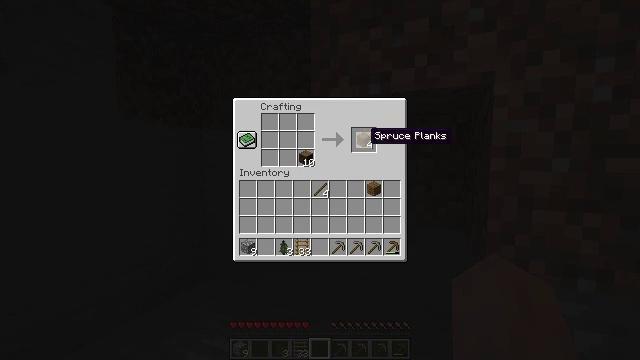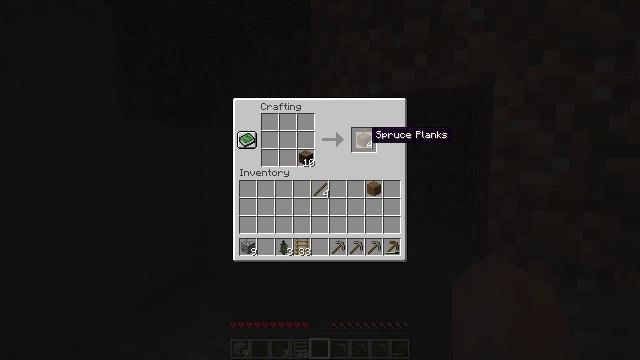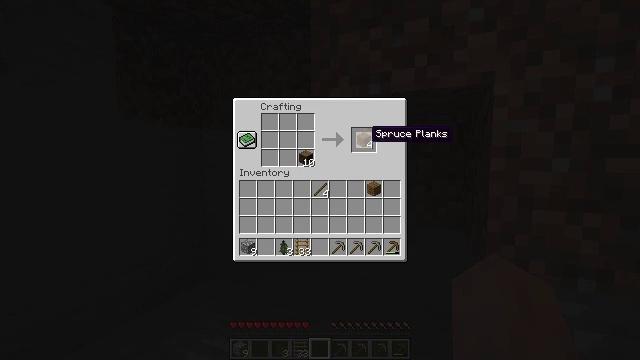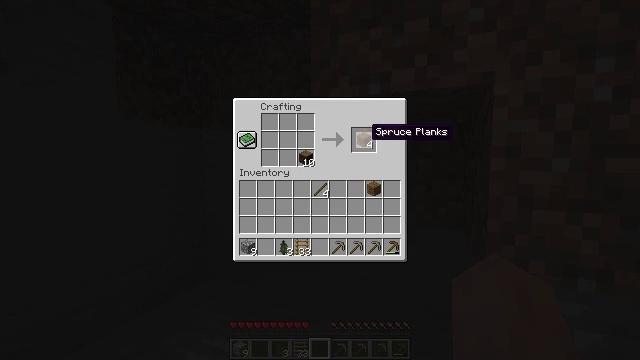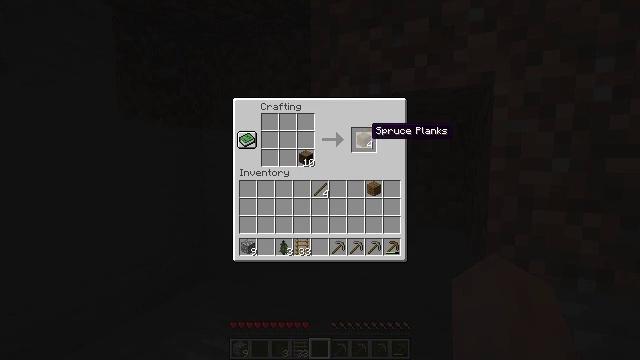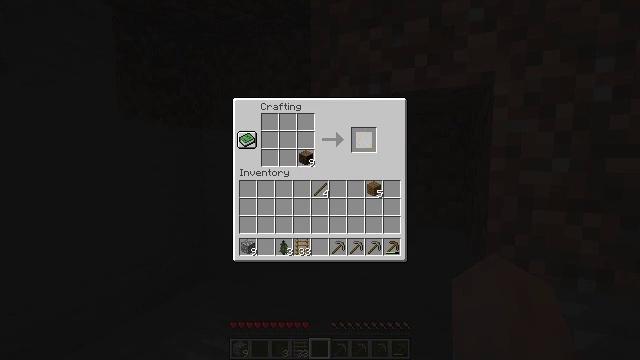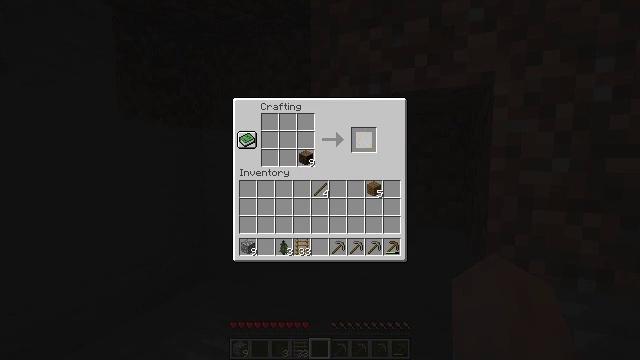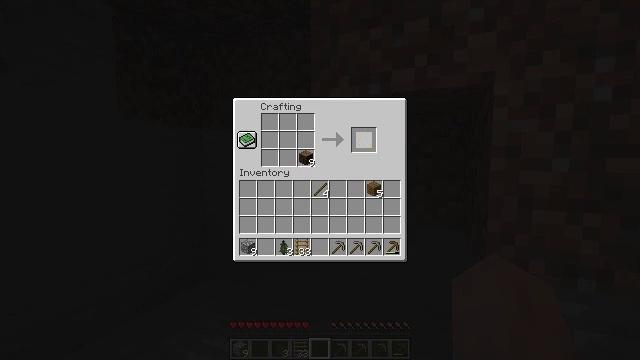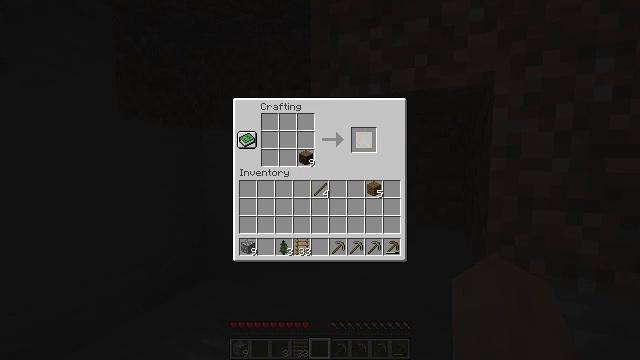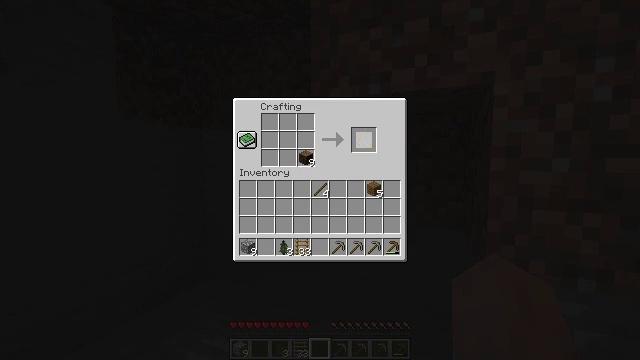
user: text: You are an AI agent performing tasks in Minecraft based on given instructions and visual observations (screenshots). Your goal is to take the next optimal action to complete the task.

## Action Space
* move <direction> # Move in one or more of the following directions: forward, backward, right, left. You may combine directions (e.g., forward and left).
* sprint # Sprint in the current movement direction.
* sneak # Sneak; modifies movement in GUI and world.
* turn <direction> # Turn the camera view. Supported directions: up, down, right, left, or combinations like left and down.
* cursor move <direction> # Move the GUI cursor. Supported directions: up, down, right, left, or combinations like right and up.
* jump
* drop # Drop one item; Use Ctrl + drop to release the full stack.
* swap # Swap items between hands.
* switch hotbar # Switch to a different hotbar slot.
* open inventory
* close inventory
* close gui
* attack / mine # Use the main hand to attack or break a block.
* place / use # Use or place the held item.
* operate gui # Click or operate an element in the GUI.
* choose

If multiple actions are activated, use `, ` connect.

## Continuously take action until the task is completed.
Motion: motion action
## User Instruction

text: Create spruce planks using spruce logs.
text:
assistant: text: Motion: sneak
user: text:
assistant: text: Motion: sneak
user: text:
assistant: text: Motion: sneak
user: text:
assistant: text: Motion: sneak
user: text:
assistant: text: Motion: sneak, operate gui
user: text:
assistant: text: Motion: sneak, operate gui
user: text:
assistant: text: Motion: sneak, operate gui
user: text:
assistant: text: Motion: sneak
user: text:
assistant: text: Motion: sneak
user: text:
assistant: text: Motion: sneak